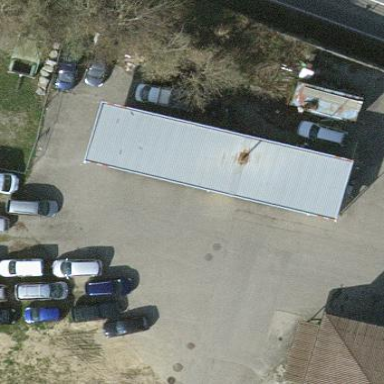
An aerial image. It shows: Building housing car wash facility.